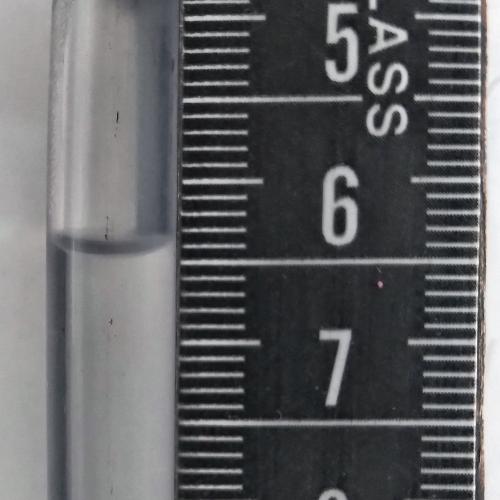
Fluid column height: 6.4 cm